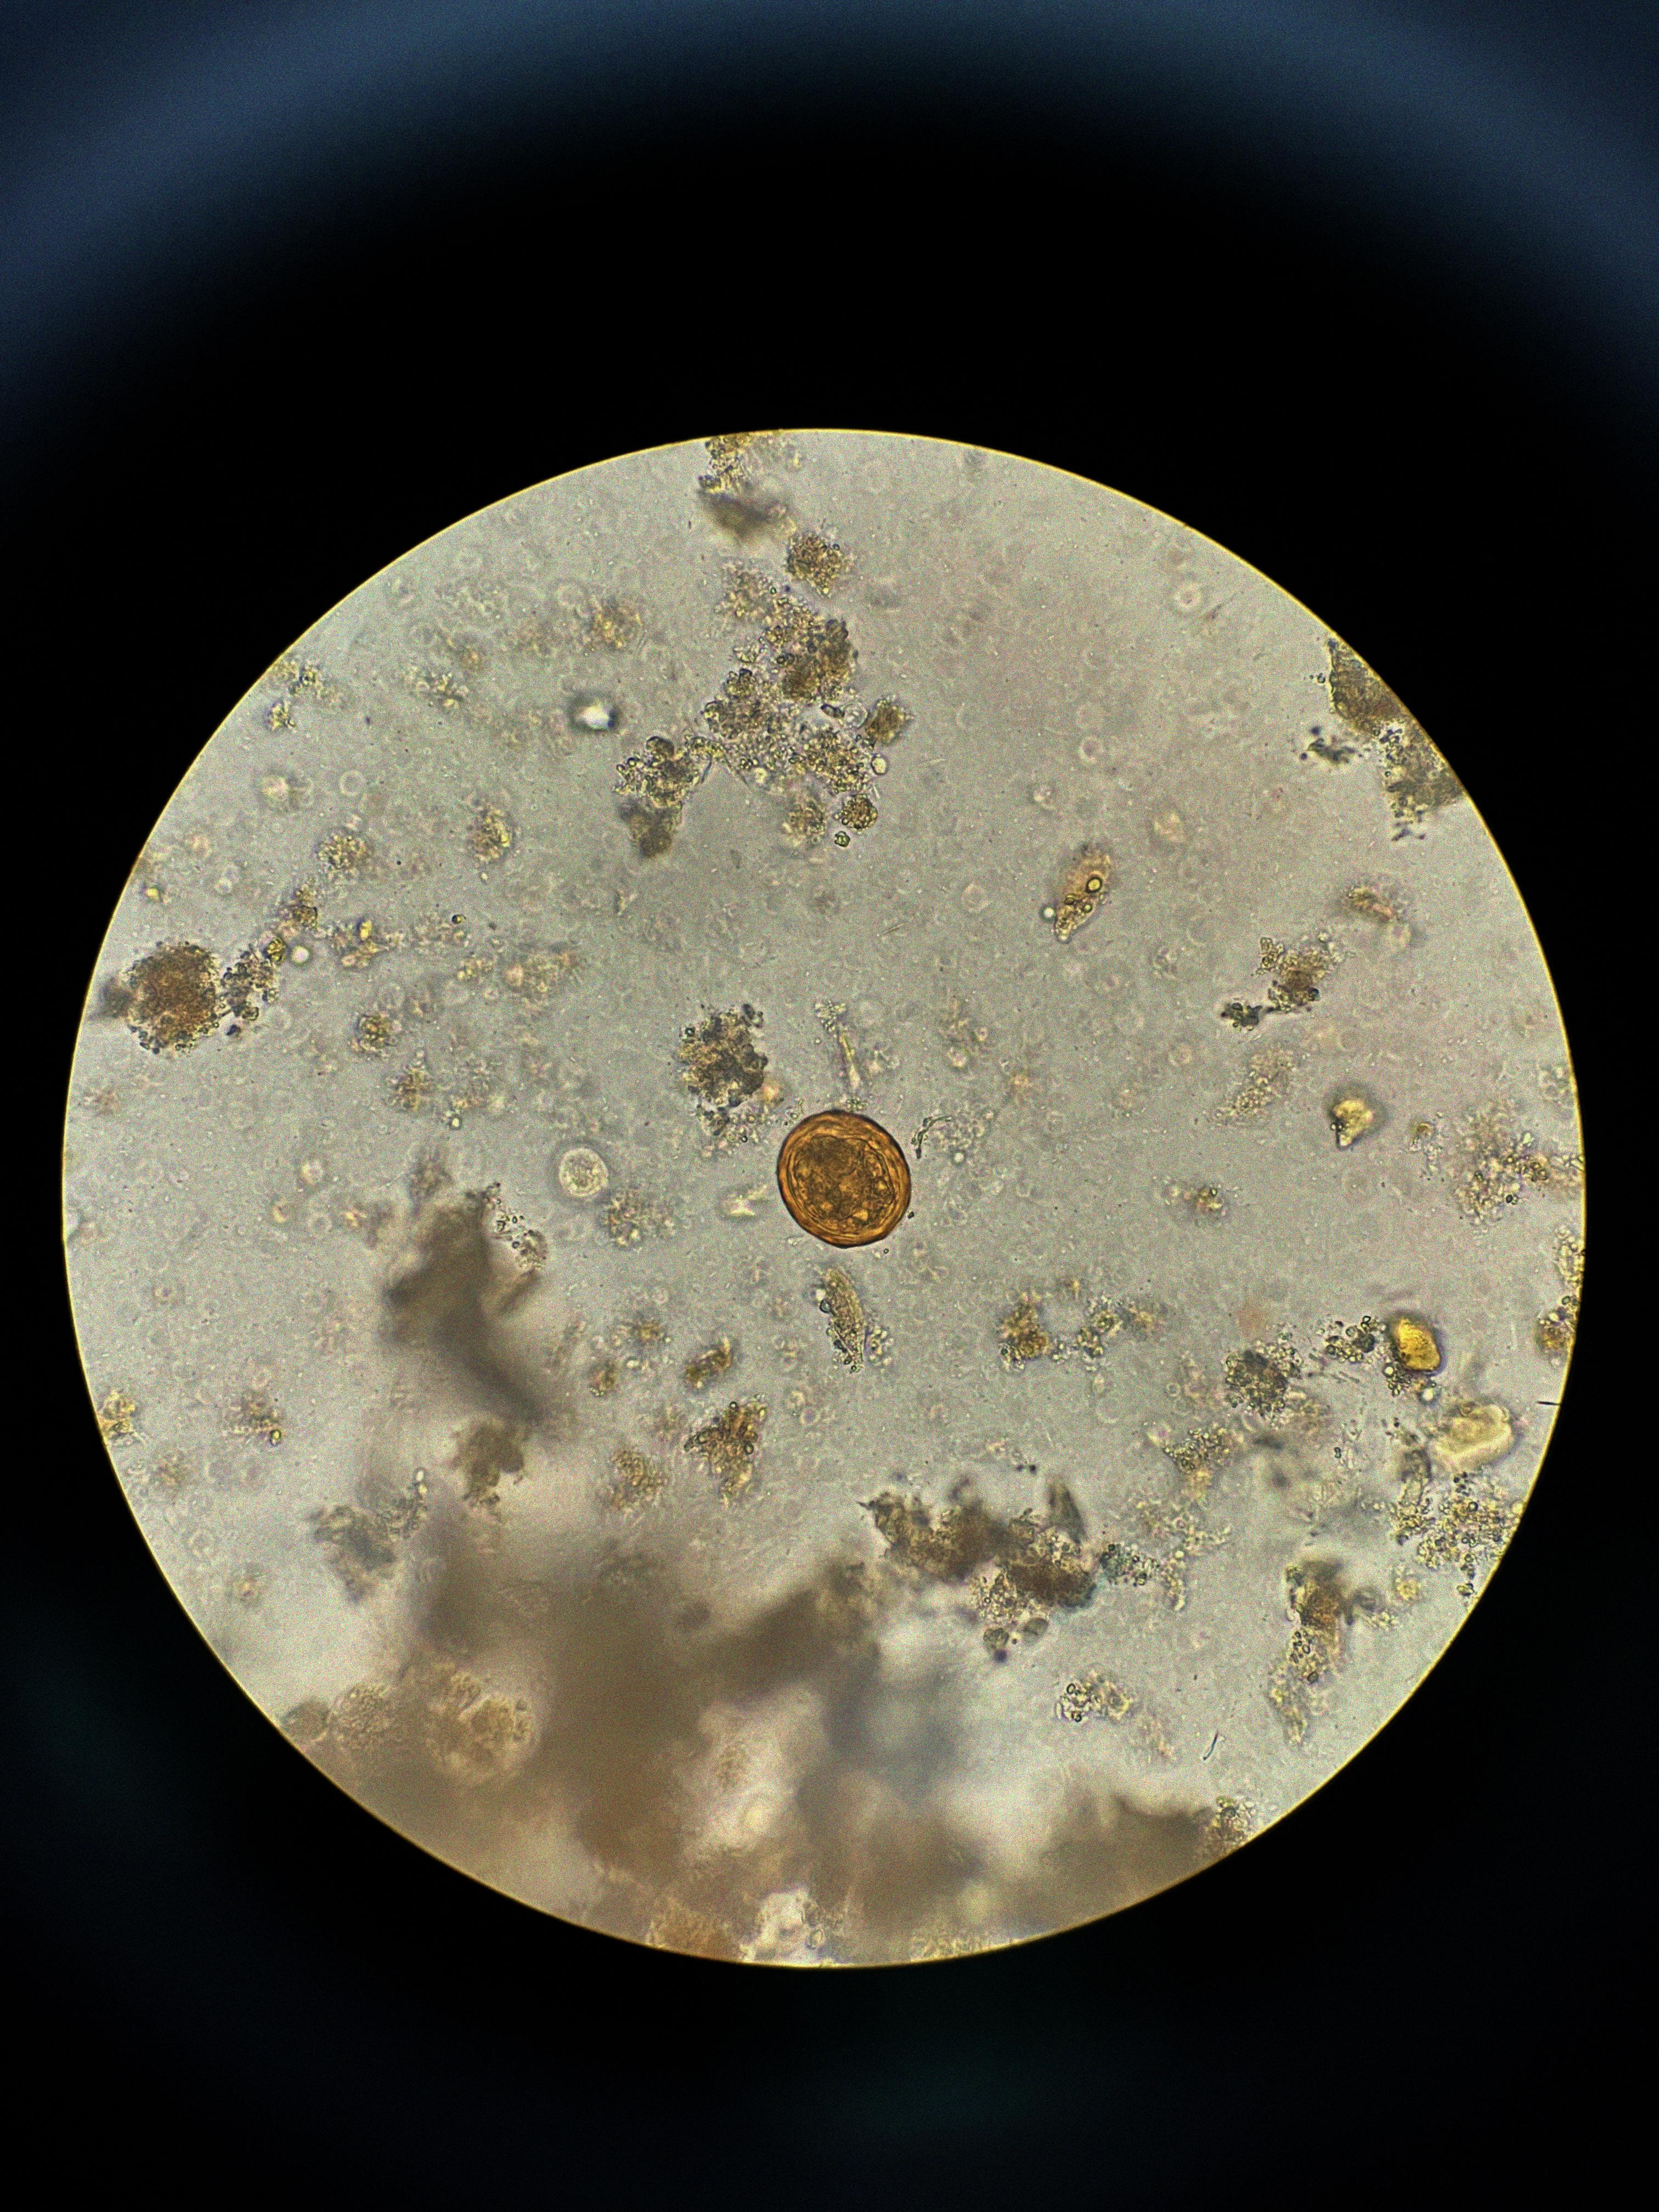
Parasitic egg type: Ascaris lumbricoides